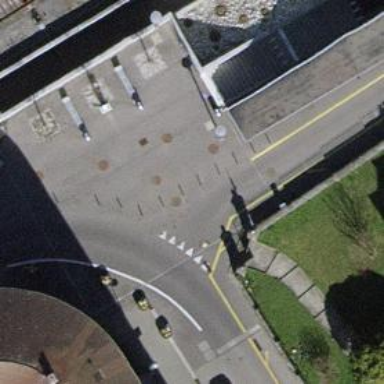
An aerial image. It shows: Bollard.